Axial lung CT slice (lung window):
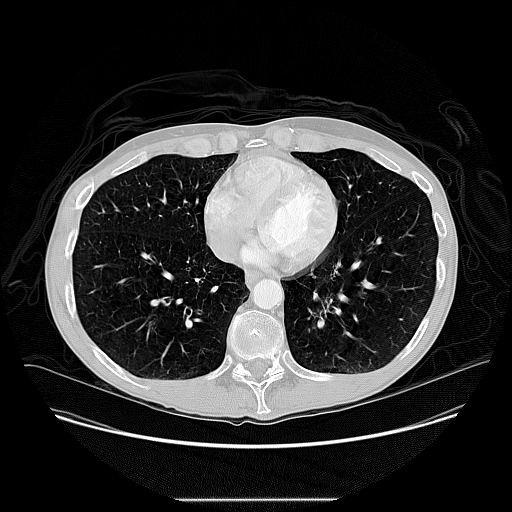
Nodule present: no